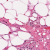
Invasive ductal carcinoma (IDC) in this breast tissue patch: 0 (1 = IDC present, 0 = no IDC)